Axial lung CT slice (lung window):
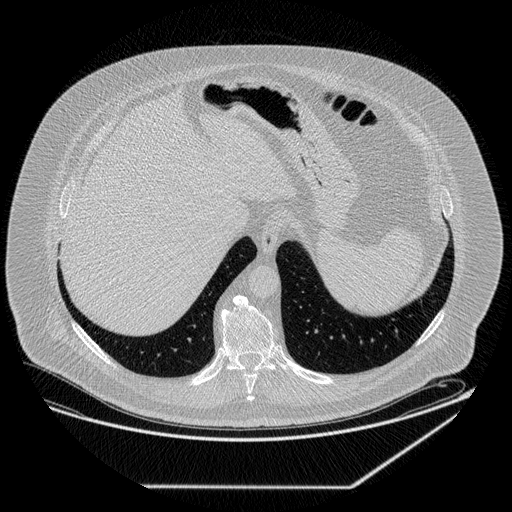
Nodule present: no